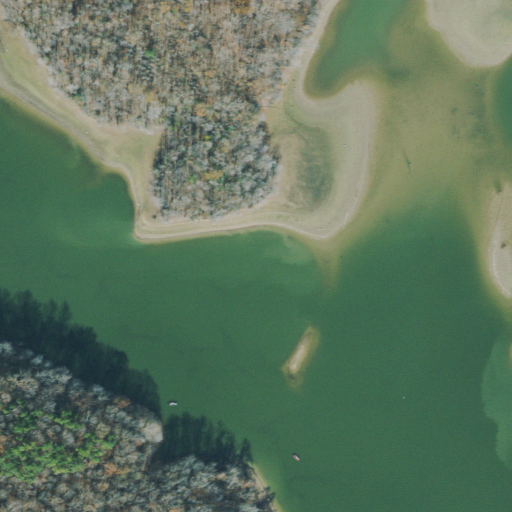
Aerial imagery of valley in Tennessee named Fox Hollow containing open water, deciduous forest, woody wetlands, mixed forest, and herbaceous wetlands